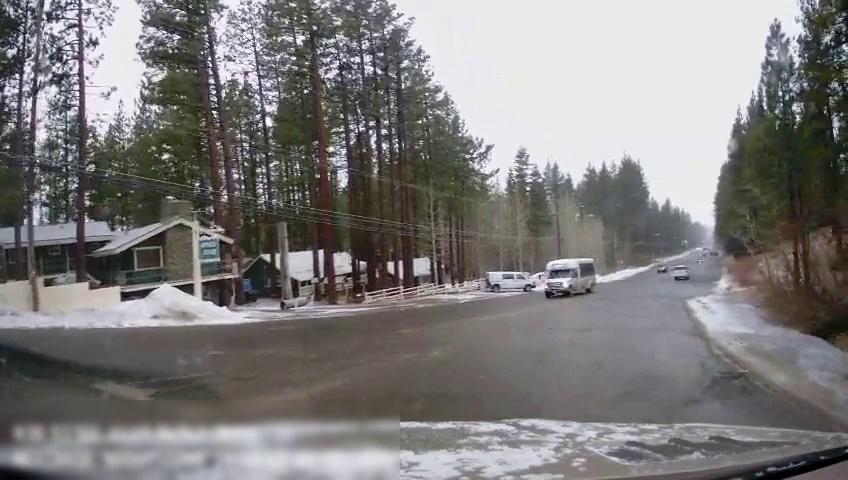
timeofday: Day
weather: Snowy
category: Drivable Space
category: Vehicles | SUV
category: Vehicles | Bus
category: Vehicles | Van